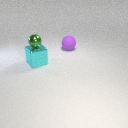
small green metal sphere above large cyan metal cube